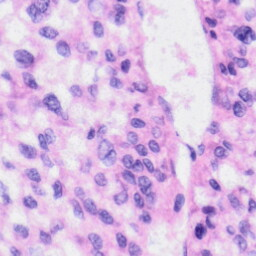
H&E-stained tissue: Liver